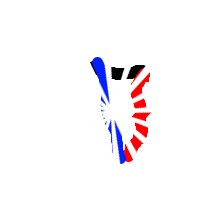
Shape: triangle